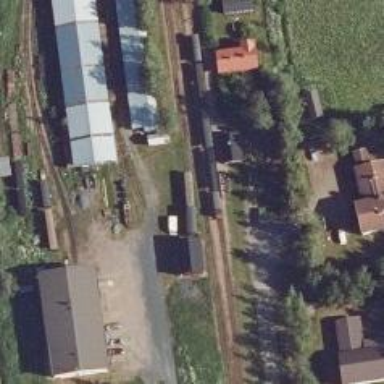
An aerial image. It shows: Narrow-gauge railway in yard setting.